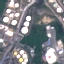
Land use / land cover: Industrial